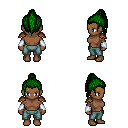
a pixel art fantasy rpg character, female body template, human, dark skin, leather shoulder armor, teal pants, green long topknot hairstyle, white cloth bracers, four views (front, back, left, right), 2x2 character sprite sheet, small pixel art, hard edges, no anti-aliasing